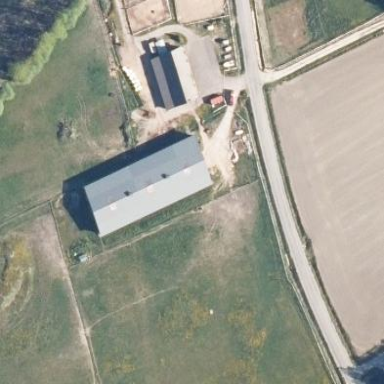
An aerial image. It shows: Stable building.